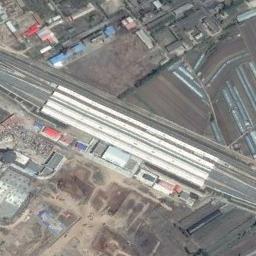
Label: railway_station